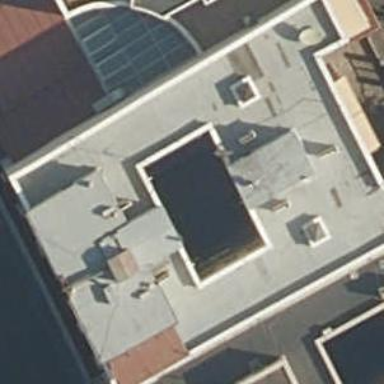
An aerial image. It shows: Residential building.